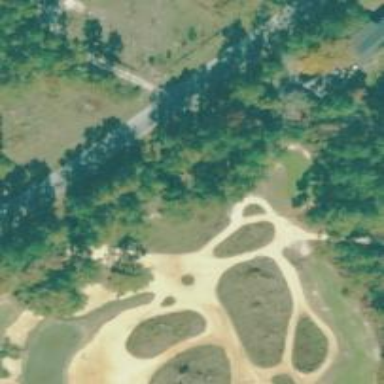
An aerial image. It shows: Golf cartpath that is also road path.